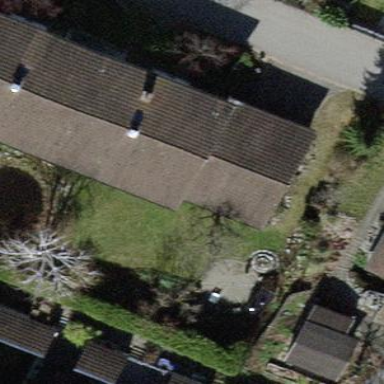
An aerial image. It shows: Garage with gabled roof oriented across.